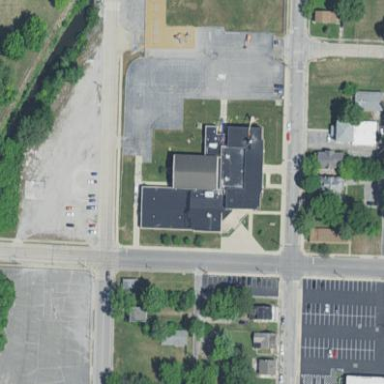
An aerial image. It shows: School building.